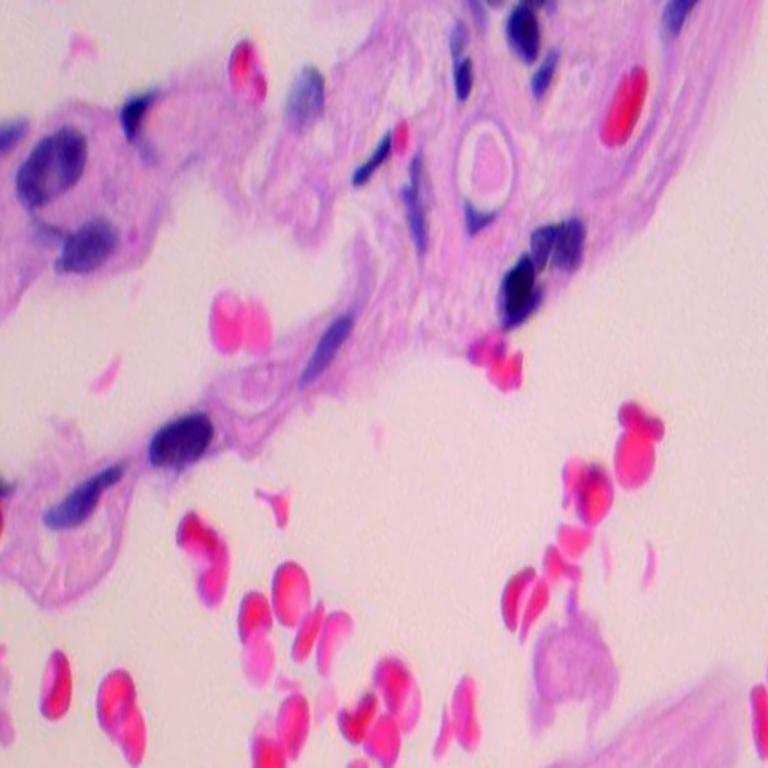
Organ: lung
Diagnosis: benign